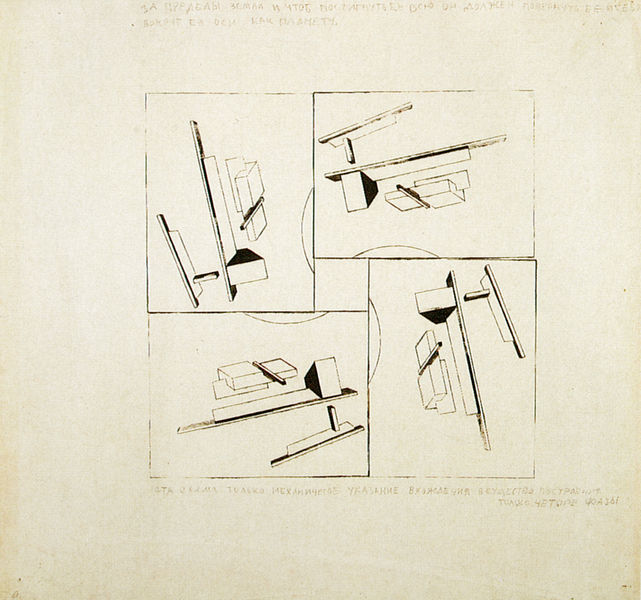
Titel: Schwebende Konstruktion im Raum
Künstler: El Lissitzky
Standort: Venezuela
Institution: Sammlung Familie Maslach
Schlagwörter: dreieck, holz, skizze, zeichnung, stein, bild, felder, schrift, ansicht, perspektive, abstrakt, vier, brett, text, beschriftung, entwurf, geometrisch, konstruktion, spirale, geometrie, quadrat, bau, konstruktivismus, ansichten, schwar weiß, rotierend, mies van der rohe, simple formen